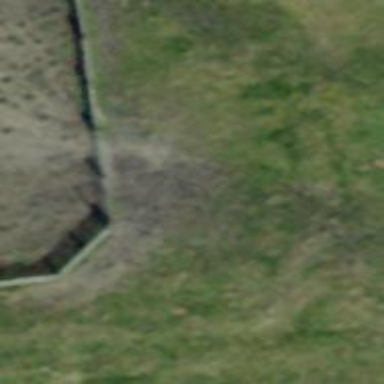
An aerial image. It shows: Wooden fence.